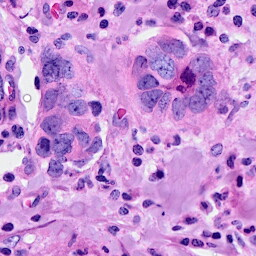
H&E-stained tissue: Breast